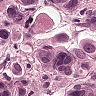
Metastatic tissue present: yes